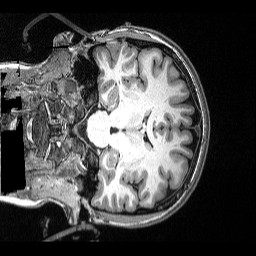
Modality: T1w
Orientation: coronal
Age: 25
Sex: female
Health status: ill
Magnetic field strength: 3 T
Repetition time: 2.53 s
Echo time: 0.00331 s